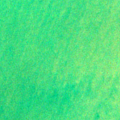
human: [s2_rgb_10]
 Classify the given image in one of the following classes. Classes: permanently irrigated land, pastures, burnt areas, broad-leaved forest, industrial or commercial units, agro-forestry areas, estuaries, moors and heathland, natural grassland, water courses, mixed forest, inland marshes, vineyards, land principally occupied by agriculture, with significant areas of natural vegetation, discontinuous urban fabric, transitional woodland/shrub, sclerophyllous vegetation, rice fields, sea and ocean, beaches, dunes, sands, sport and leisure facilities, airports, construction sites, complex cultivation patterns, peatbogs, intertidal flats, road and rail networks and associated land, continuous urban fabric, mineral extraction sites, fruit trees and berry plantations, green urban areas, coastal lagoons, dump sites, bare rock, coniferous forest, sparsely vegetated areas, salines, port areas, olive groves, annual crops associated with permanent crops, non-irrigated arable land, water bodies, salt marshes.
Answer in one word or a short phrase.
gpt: sea and ocean